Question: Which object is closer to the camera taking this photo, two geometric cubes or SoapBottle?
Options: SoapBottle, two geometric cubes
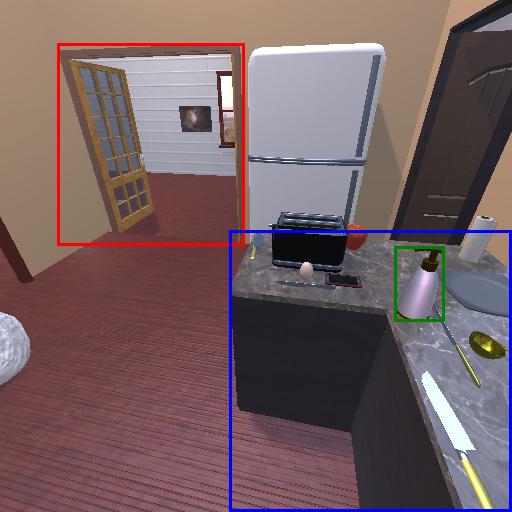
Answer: SoapBottle